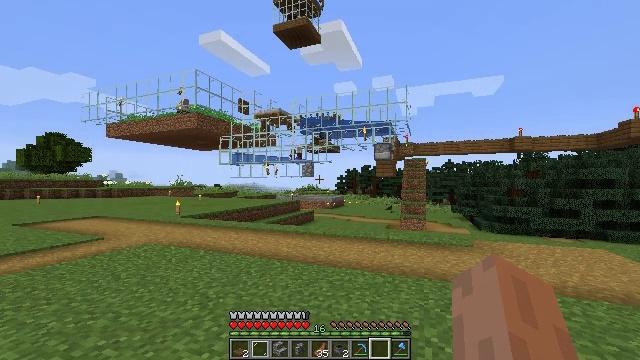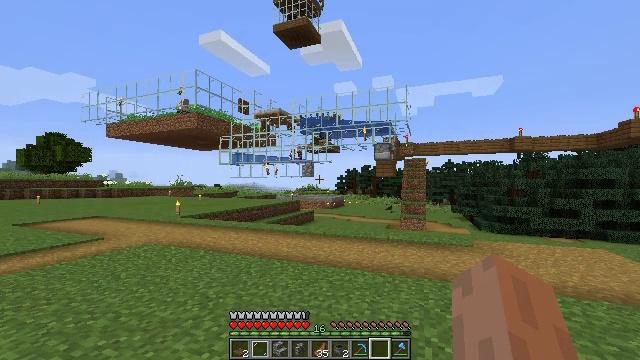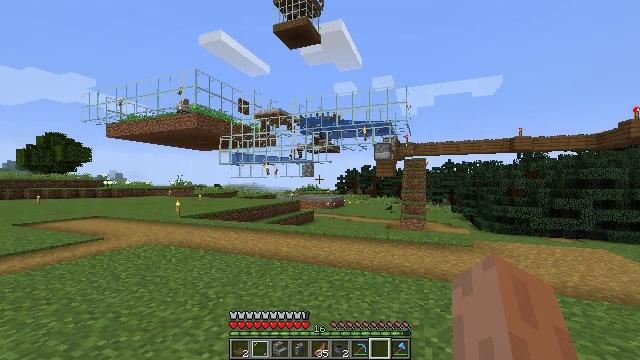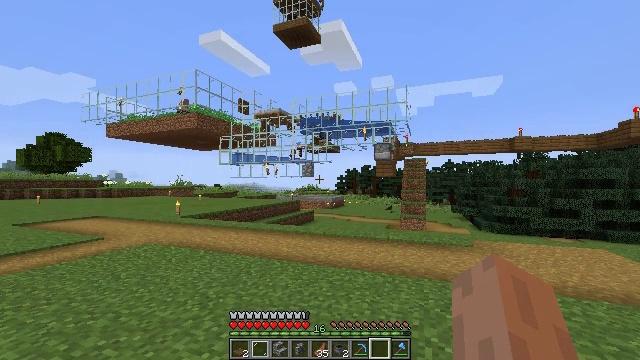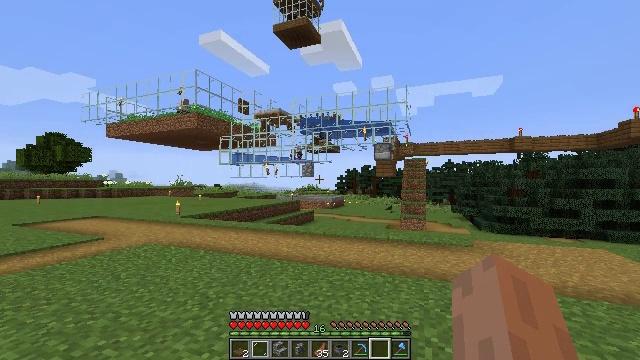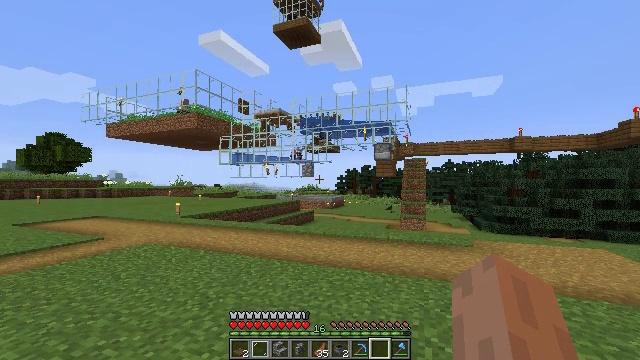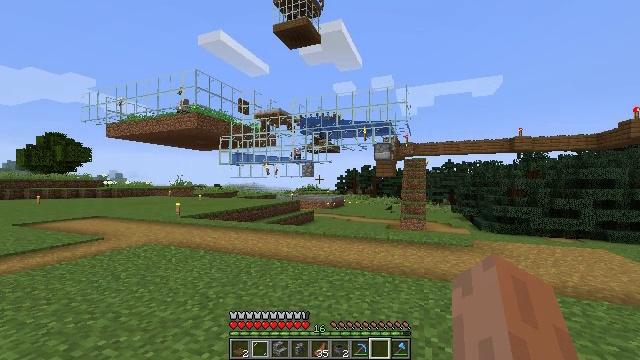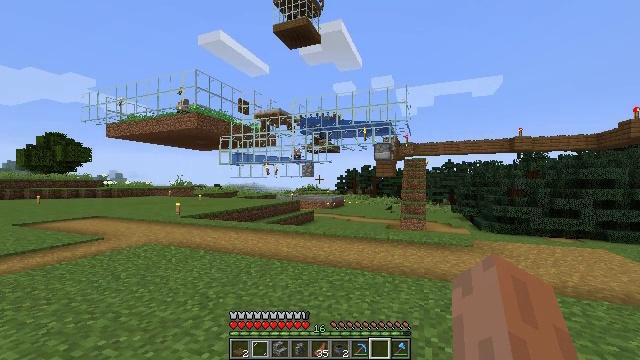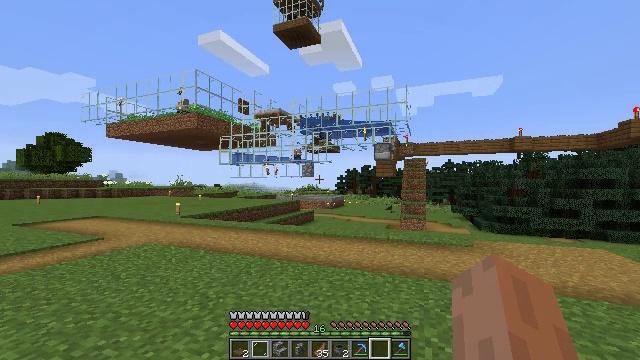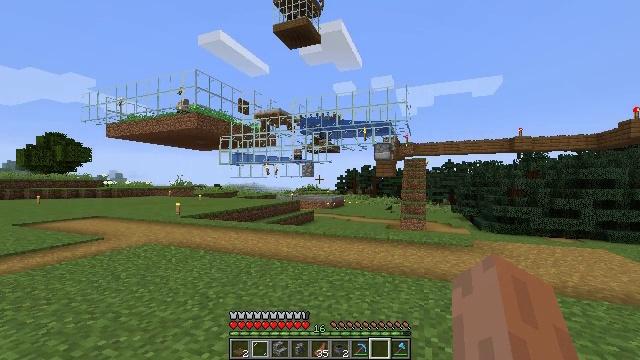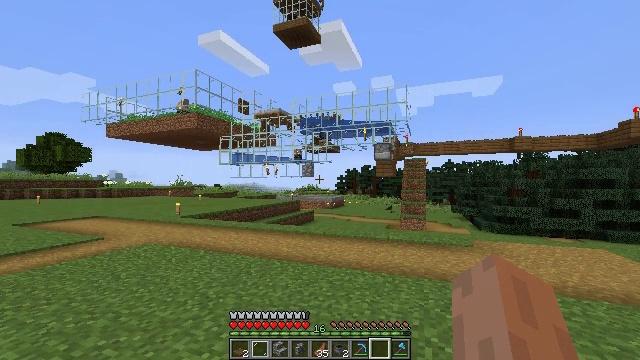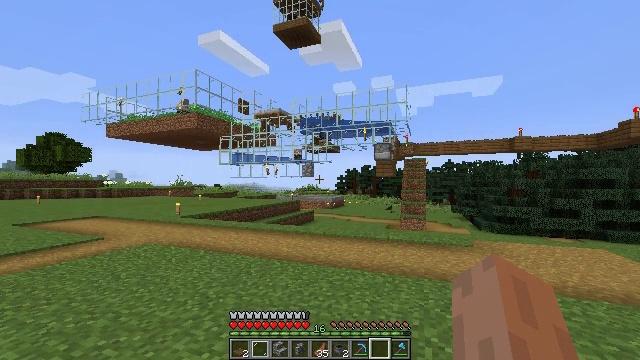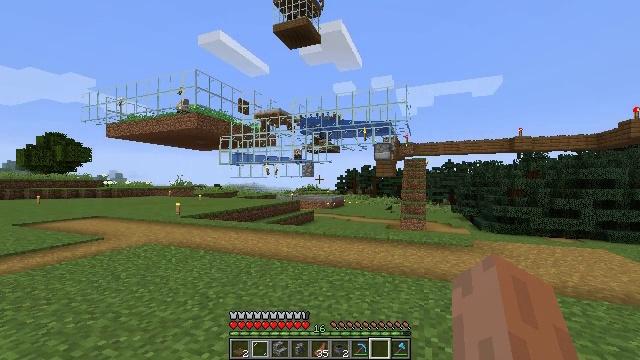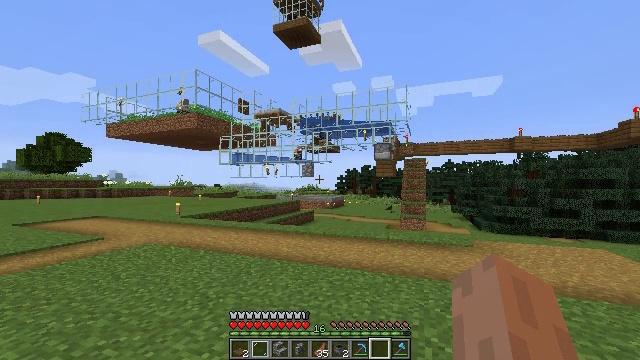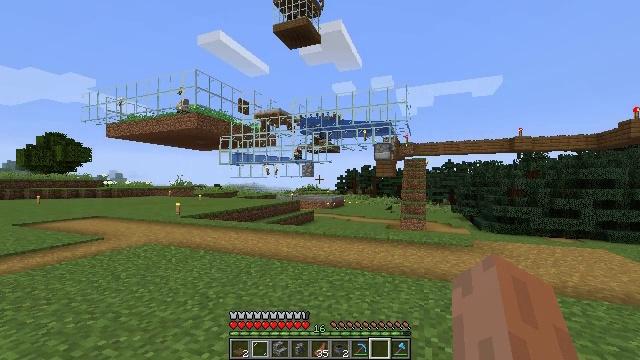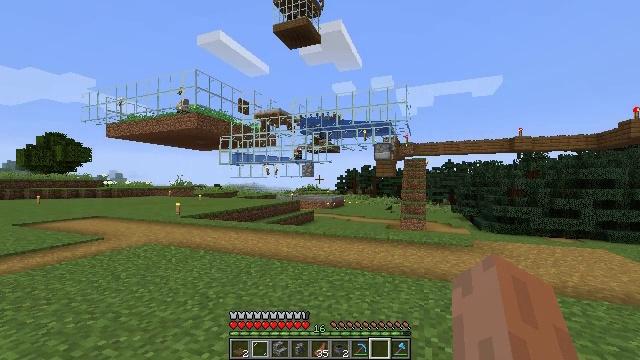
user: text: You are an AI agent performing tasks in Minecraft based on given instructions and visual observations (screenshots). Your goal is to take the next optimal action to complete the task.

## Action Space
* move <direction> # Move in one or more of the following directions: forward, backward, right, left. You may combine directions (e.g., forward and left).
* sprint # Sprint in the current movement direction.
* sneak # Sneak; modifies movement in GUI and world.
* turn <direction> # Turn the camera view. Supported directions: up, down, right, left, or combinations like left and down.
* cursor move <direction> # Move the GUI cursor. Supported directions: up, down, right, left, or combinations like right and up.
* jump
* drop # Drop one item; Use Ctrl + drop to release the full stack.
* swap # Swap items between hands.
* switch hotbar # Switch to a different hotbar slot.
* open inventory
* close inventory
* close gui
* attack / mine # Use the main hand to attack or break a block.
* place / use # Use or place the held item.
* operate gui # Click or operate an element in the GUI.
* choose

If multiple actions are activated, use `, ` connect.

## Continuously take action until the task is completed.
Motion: motion action
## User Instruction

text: Craft a minecart.
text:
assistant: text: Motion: no_op
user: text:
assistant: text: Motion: no_op
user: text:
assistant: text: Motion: no_op
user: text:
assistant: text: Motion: no_op
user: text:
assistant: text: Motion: no_op
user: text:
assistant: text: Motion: no_op
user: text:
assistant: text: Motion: no_op
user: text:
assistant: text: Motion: no_op
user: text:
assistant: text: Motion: no_op
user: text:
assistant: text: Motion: no_op
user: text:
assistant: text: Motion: no_op
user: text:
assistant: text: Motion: no_op
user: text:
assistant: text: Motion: no_op
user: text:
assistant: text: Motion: no_op
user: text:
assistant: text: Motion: no_op
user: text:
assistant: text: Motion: no_op
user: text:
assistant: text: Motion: no_op
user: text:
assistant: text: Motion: no_op
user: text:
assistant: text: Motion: no_op
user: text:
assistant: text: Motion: no_op
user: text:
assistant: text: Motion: no_op
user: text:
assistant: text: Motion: no_op
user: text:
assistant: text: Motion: no_op
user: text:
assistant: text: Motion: no_op
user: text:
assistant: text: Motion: no_op
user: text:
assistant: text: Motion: no_op
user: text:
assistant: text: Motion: no_op
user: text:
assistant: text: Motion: no_op
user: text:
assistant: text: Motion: no_op
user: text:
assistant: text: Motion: no_op